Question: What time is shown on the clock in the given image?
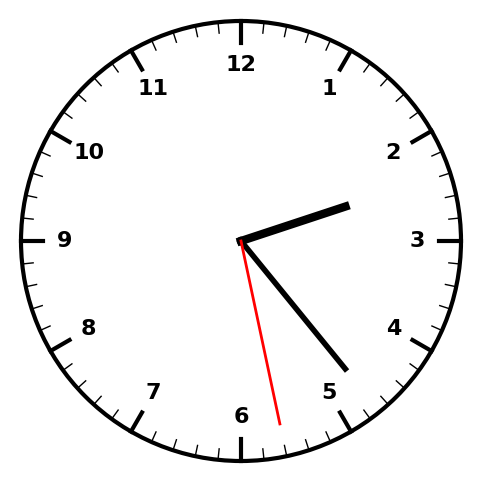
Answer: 02:23:28